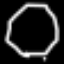
Label: octagon